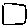
Label: square